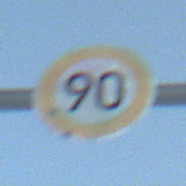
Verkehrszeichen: Geschwindigkeit90
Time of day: SunriseSunset
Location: Outdoor (Nature)
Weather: Clear
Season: Winter
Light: Natural